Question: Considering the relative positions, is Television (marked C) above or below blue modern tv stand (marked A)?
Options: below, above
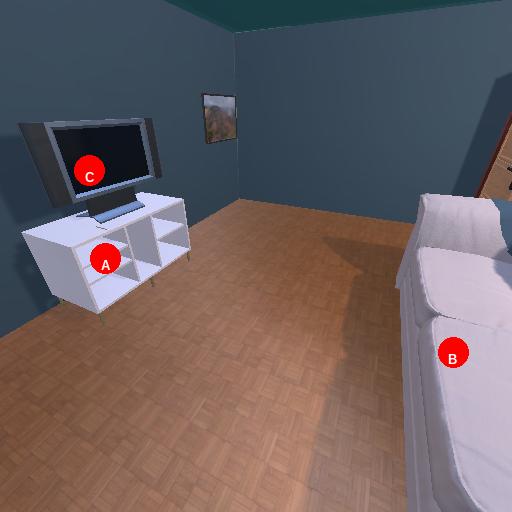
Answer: below